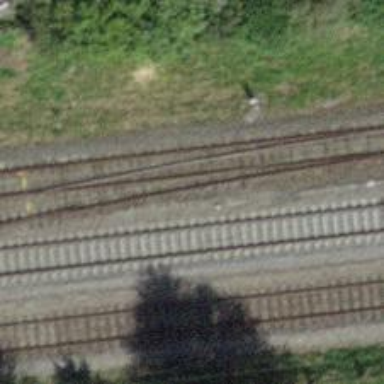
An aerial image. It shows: Single-track electrified railway with contact line. It is spur line for service.